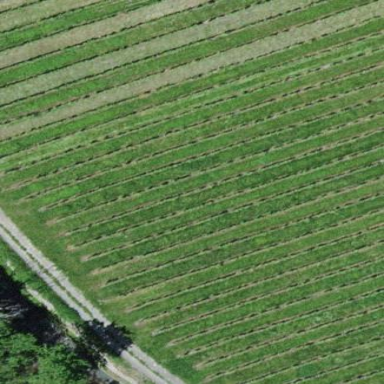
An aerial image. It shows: Vineyard.